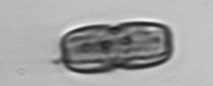
Label: Ephemera